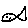
Label: fish